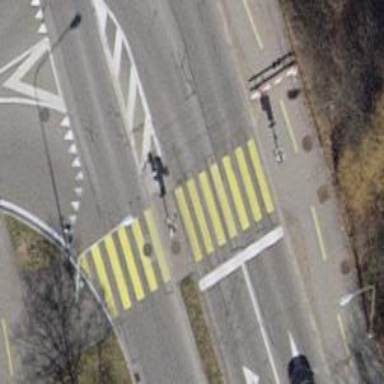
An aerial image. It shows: Crossing with traffic signals.